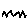
Label: zigzag